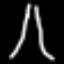
Label: The Eiffel Tower